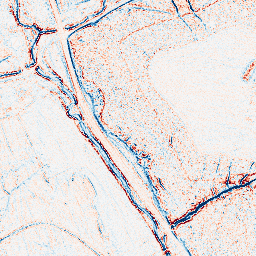
Category: edge_preserving
Decomposition family: bilateral
Decomposition parameters: d: 5
sigma_color: 50
sigma_space: 75
Upsampling method: regularized
Upsampling parameters: scale: 2
lambda_reg: 0.001
Upsampling scale: 2